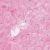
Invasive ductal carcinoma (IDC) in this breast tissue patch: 0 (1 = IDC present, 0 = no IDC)